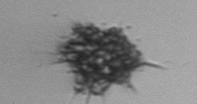
Label: Dictyocha